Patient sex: M
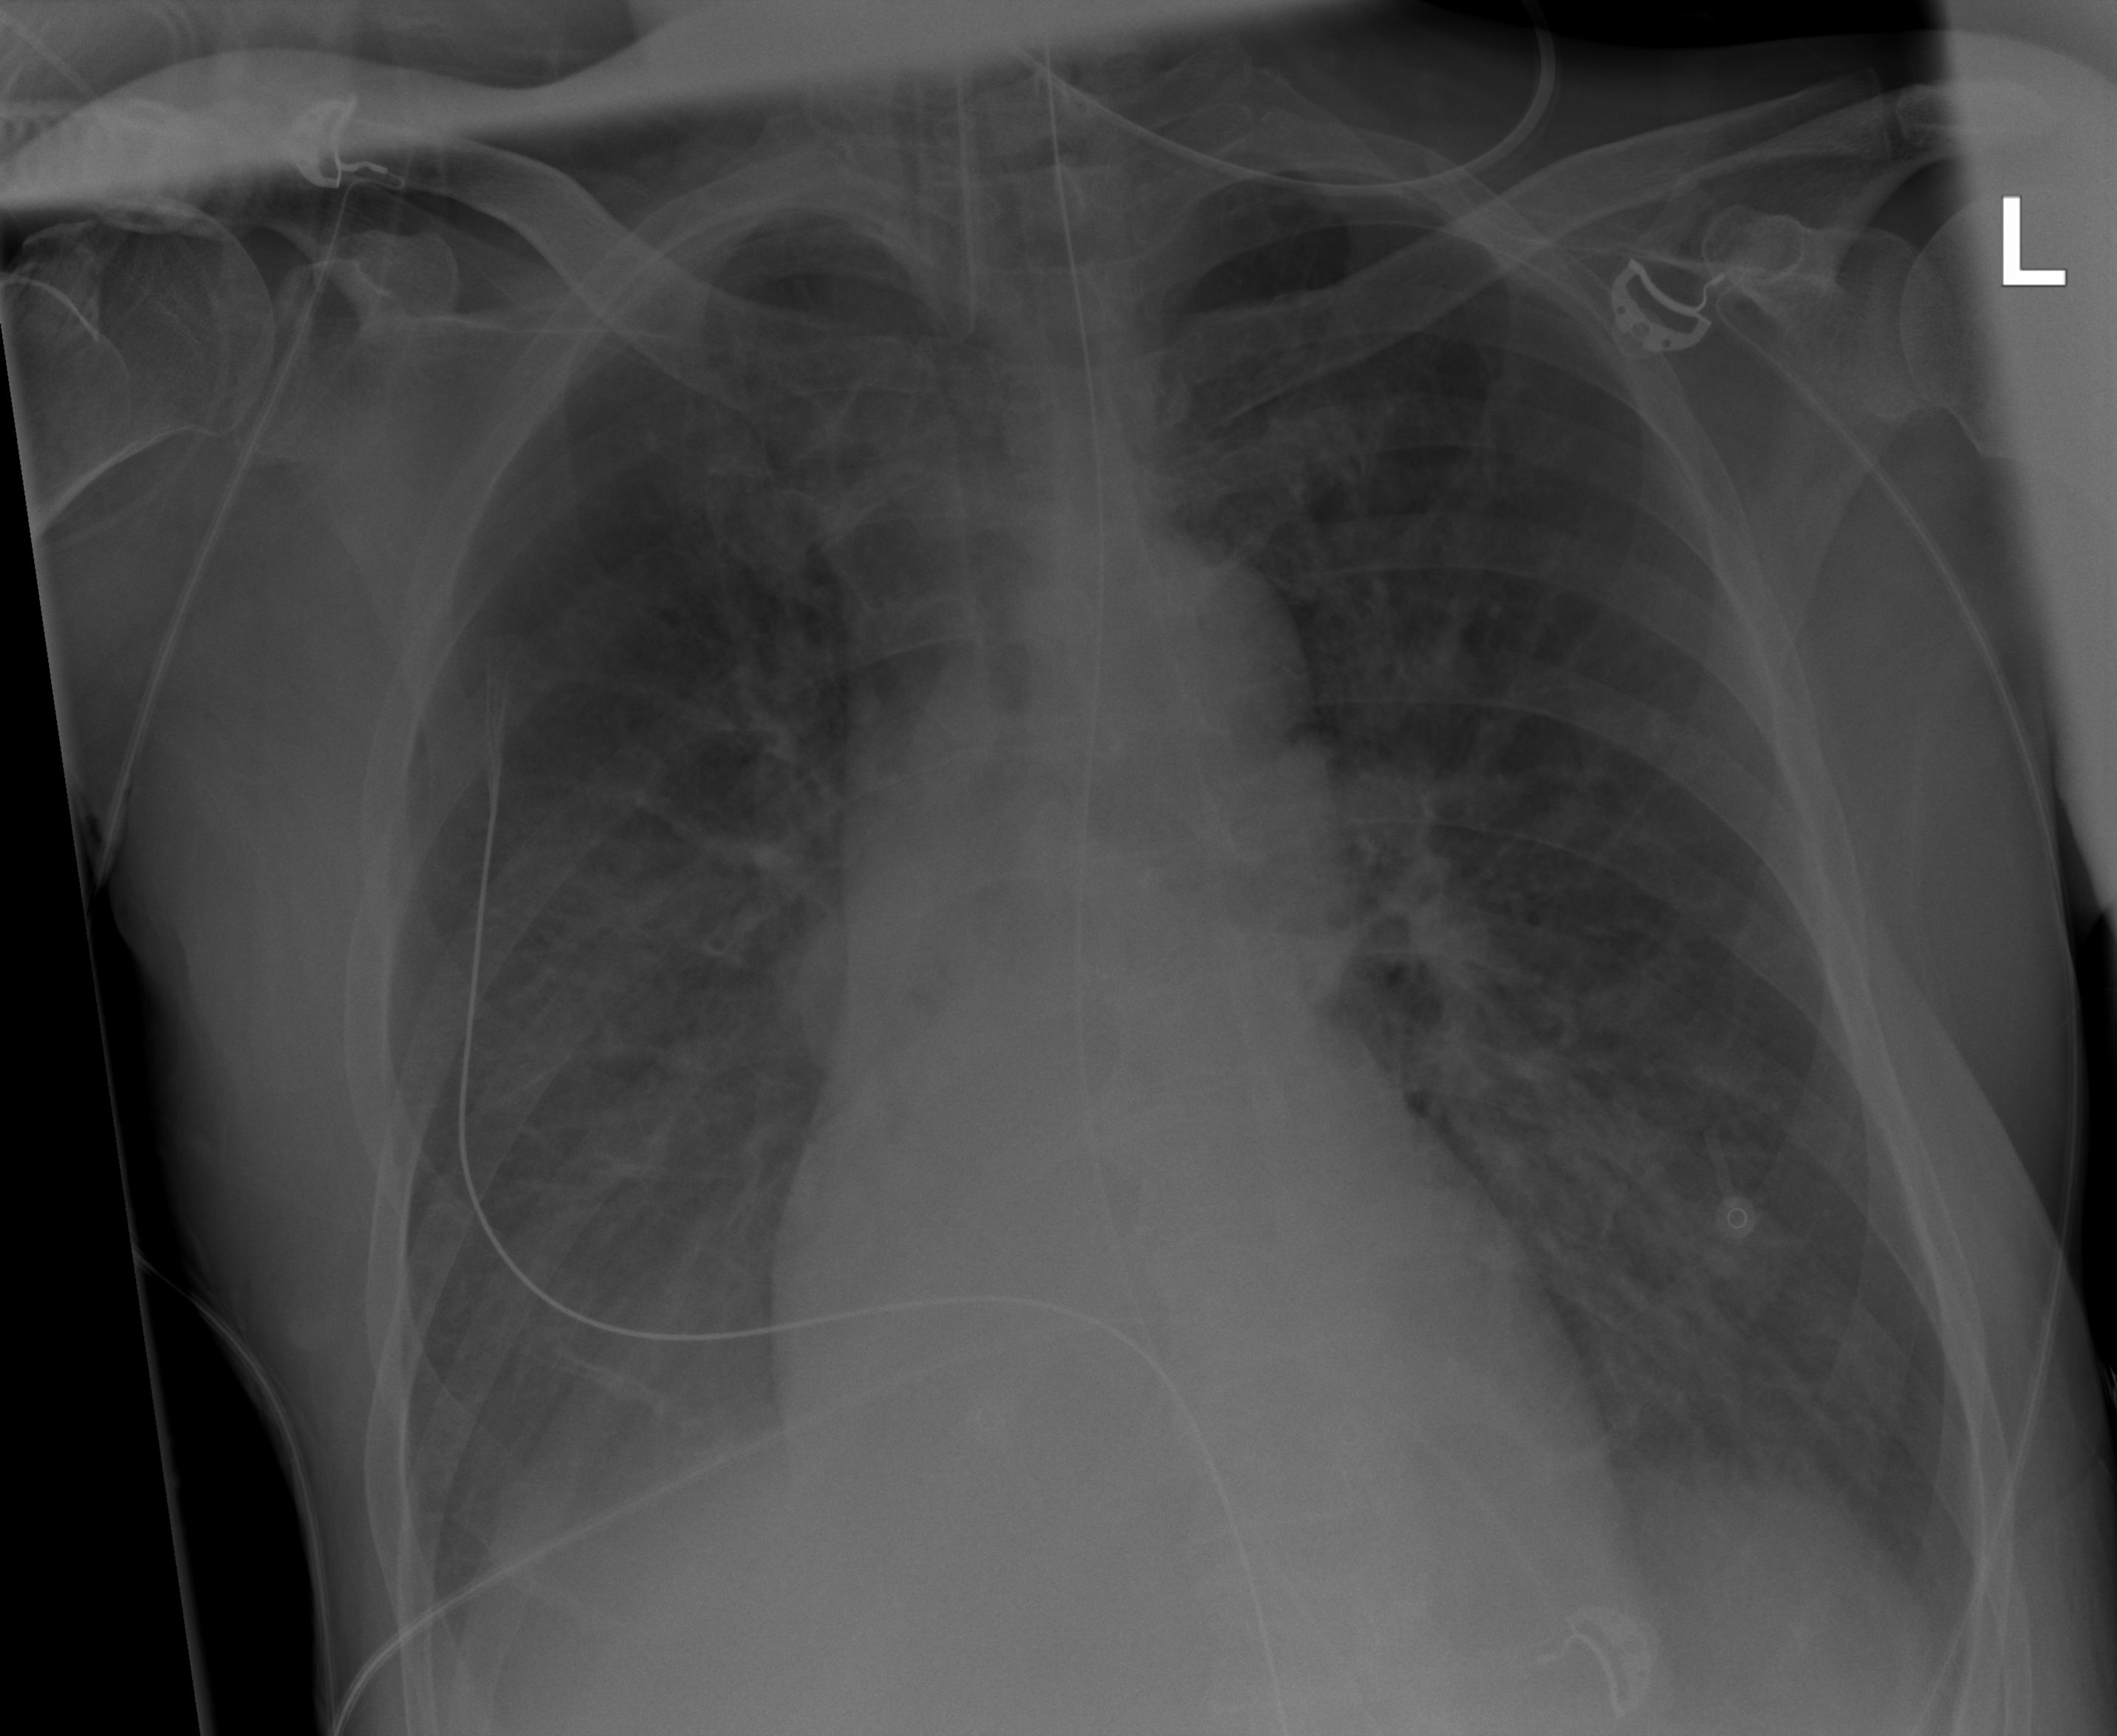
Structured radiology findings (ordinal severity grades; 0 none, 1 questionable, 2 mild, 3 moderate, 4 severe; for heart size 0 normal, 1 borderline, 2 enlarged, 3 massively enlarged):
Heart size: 0
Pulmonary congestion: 2
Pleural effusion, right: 2
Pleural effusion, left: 2
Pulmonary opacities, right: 0
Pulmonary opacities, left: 0
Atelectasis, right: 2
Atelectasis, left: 2